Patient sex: M
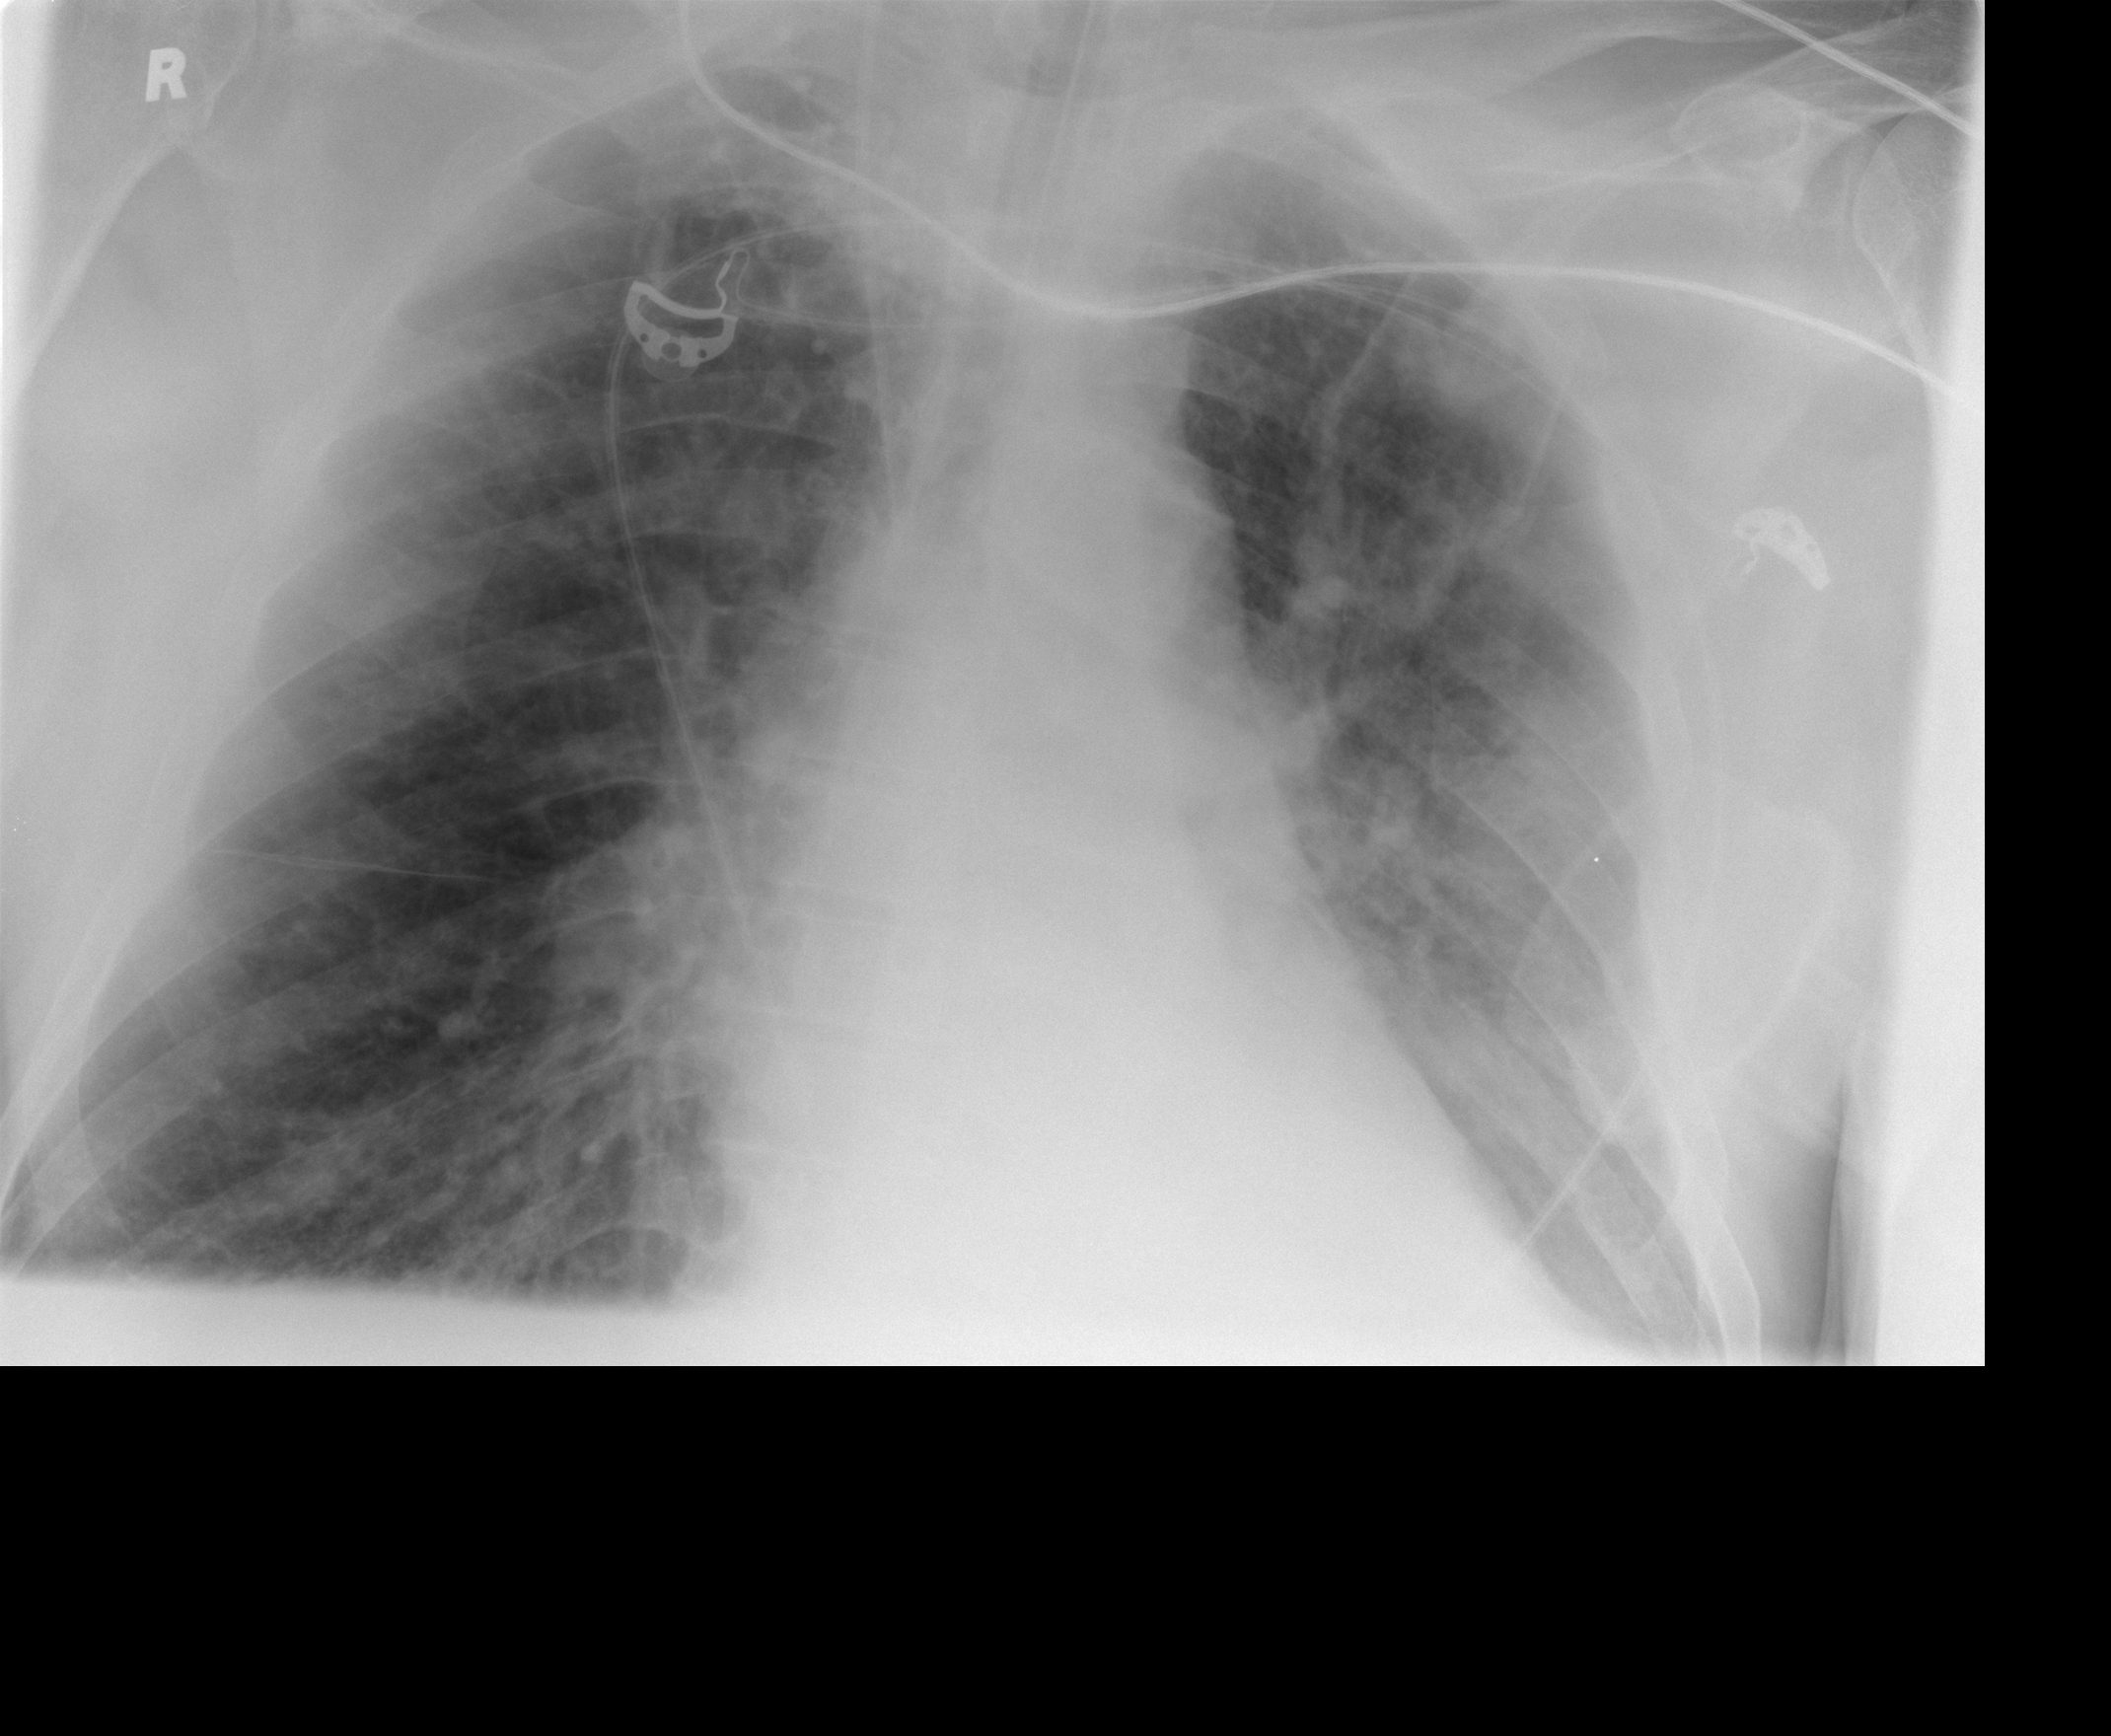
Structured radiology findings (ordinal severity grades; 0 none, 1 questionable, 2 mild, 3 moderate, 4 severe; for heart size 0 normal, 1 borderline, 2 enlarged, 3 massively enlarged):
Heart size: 0
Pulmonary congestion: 0
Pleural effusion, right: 0
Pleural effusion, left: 1
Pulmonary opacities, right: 0
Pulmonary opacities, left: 2
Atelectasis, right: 0
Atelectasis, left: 2